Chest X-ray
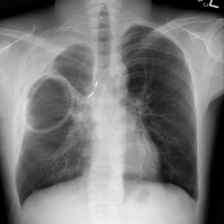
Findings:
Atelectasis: negative
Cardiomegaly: negative
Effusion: negative
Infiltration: negative
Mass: negative
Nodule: negative
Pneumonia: negative
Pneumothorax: negative
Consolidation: negative
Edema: negative
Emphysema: negative
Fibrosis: negative
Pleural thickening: negative
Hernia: negative